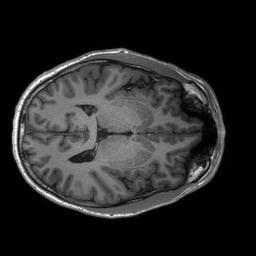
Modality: T1w
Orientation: coronal